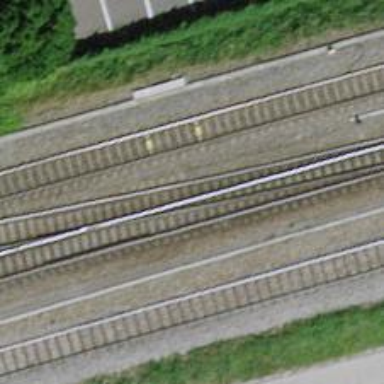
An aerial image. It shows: Single railway track with electrification through contact line.